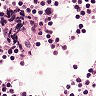
Metastatic tissue present: no